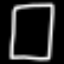
Label: square